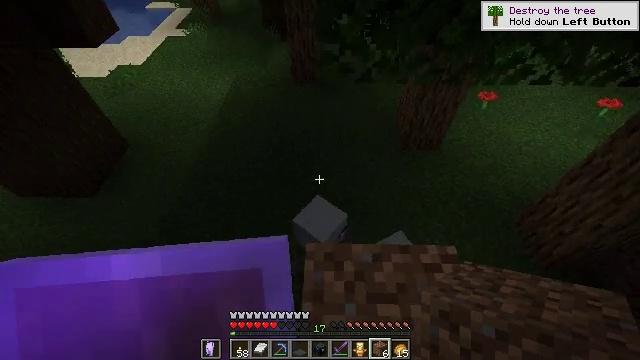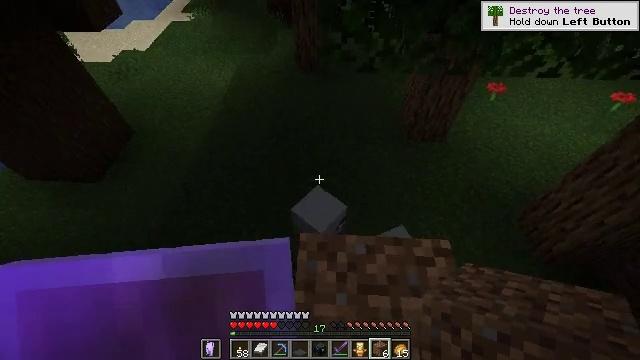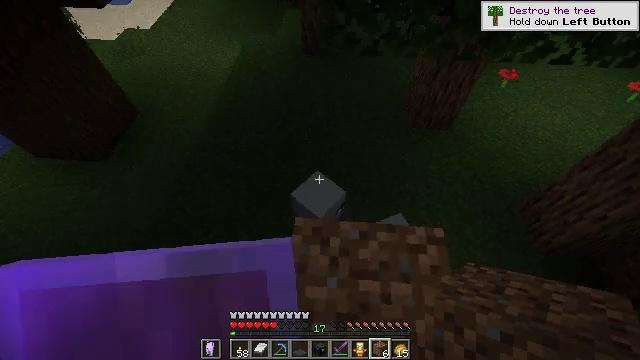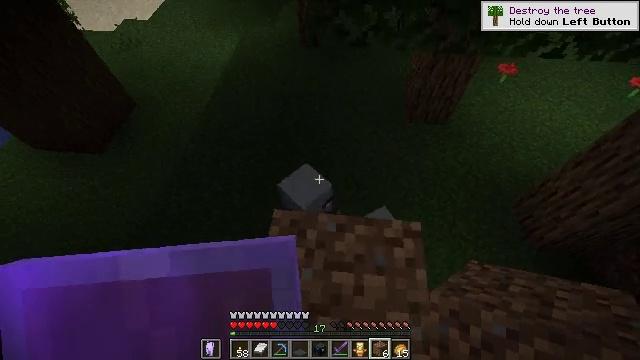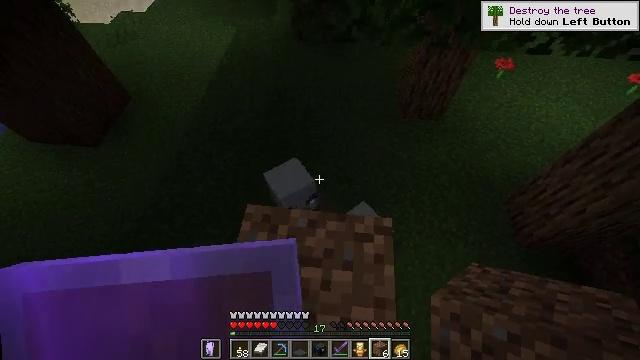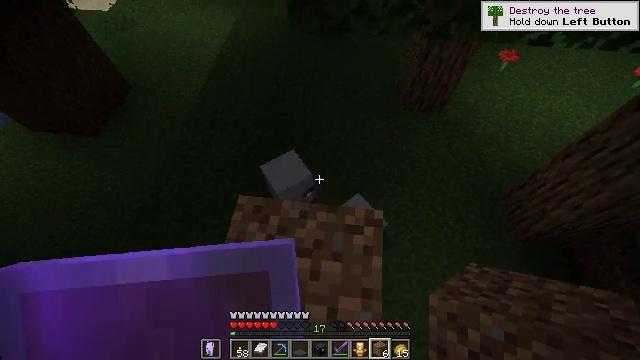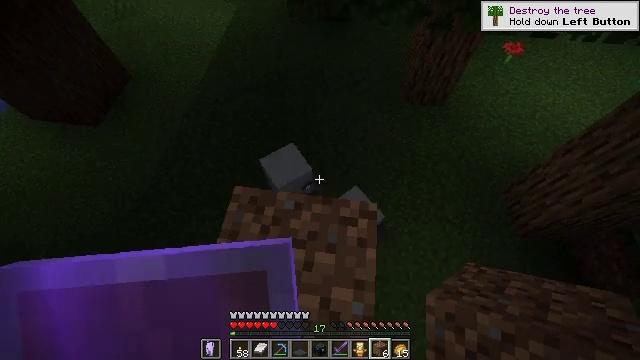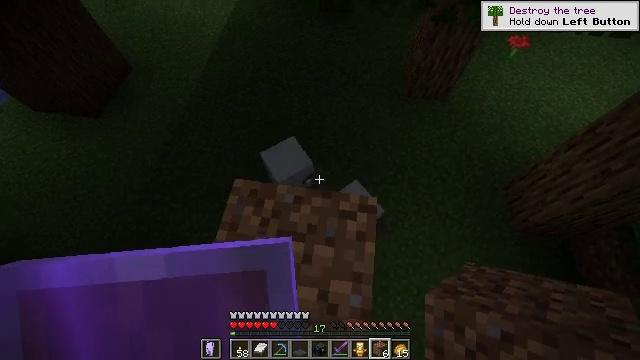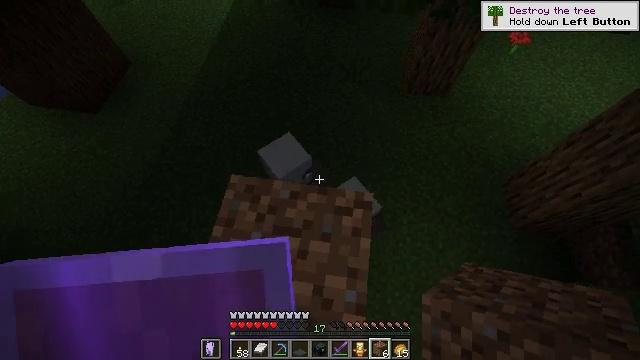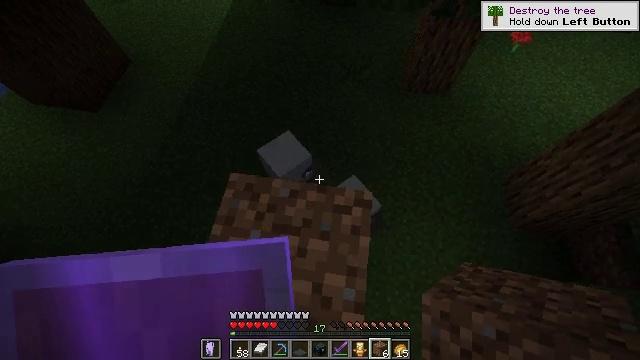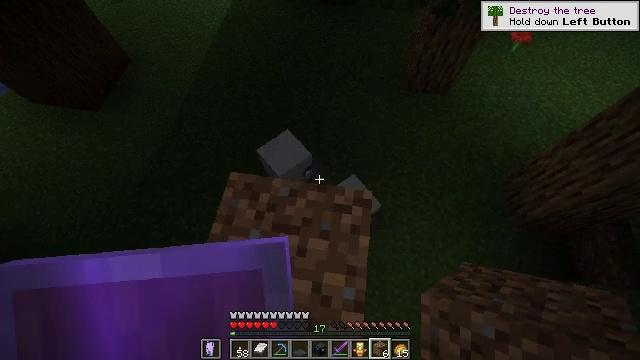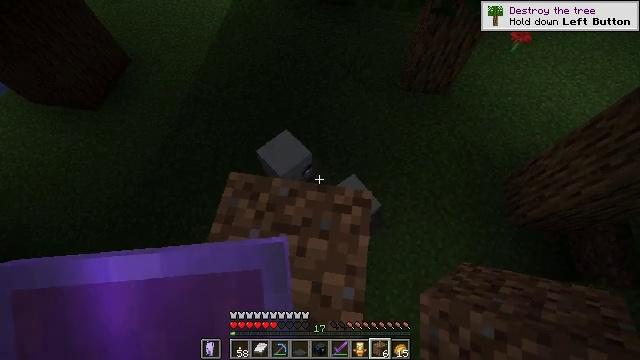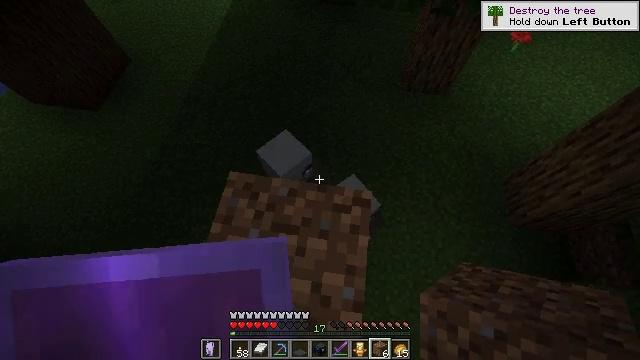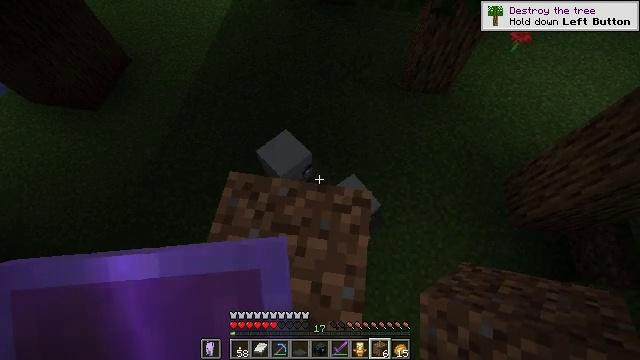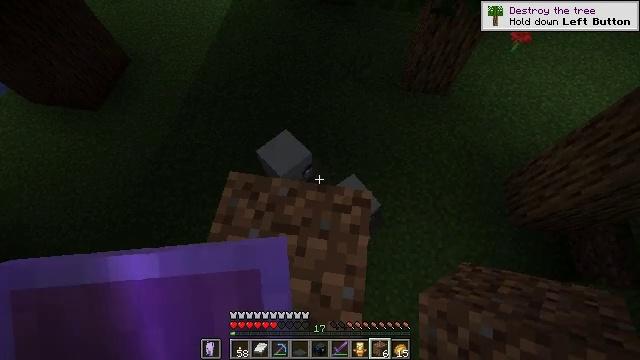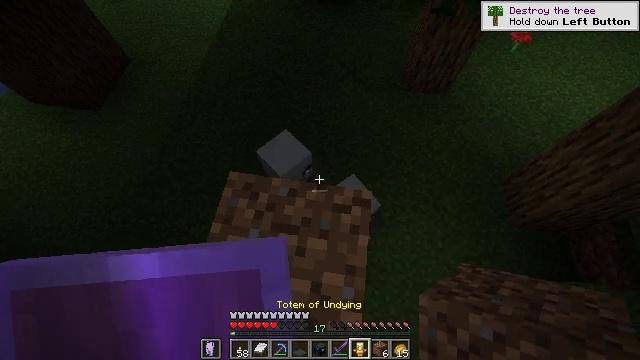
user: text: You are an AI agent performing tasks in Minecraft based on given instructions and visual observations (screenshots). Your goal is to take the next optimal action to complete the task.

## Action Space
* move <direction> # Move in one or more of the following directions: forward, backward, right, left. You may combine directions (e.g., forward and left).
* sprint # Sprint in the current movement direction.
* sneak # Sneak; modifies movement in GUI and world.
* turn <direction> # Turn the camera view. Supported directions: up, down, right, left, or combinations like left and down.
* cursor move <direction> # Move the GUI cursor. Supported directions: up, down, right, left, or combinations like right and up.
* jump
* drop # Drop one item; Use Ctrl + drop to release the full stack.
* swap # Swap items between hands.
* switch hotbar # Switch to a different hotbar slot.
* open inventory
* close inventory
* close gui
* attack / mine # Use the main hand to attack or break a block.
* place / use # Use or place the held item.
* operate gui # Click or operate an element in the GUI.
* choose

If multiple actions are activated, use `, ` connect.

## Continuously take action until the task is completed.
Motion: motion action
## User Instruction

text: Fight an illager.
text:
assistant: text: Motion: move right, turn left and down
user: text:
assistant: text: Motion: move right, turn left and down
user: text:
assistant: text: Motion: move right, turn down
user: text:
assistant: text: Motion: turn down
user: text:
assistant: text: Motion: turn down
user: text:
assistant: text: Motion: turn down
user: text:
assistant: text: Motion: turn down
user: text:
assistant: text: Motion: no_op
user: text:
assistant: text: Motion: no_op
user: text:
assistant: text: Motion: no_op
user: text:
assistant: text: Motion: no_op
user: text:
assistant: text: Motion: no_op
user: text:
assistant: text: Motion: no_op
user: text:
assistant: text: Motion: no_op
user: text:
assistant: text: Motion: no_op
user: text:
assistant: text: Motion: no_op
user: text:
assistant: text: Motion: no_op
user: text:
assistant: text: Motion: no_op
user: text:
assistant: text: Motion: no_op
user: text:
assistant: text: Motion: no_op
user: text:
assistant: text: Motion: no_op
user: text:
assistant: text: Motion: no_op
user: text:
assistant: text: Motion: no_op
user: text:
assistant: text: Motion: no_op
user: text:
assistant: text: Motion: no_op
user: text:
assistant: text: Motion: sneak
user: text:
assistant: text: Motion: sneak, turn left
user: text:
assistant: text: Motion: sneak, turn left
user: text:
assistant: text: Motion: move forward, sneak, turn left
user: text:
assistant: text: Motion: move forward, sneak